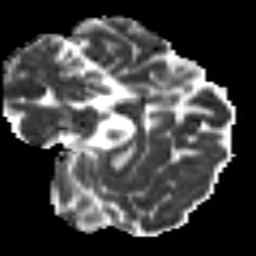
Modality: MD
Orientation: sagittal
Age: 22
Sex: female
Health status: ill
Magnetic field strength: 3 T
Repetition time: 9 s
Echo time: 0.093 s